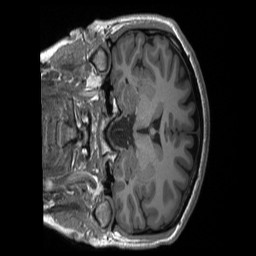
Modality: T1w
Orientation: coronal
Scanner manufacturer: siemens
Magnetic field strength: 3 T
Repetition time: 2.4 s
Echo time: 0.00224 s